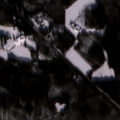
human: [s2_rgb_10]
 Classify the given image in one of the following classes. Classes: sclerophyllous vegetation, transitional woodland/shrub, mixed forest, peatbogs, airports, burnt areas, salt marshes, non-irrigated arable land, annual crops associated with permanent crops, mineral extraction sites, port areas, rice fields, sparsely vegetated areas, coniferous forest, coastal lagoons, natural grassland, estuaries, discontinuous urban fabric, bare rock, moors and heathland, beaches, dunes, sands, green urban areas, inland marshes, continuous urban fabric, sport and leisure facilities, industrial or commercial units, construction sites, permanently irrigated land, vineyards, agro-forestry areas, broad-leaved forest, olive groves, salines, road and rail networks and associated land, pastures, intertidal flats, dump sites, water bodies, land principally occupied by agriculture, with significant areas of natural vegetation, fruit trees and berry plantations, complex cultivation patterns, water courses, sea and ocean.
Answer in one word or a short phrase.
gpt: coniferous forest, mixed forest